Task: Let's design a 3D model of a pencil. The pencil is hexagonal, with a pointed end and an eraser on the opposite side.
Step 113:
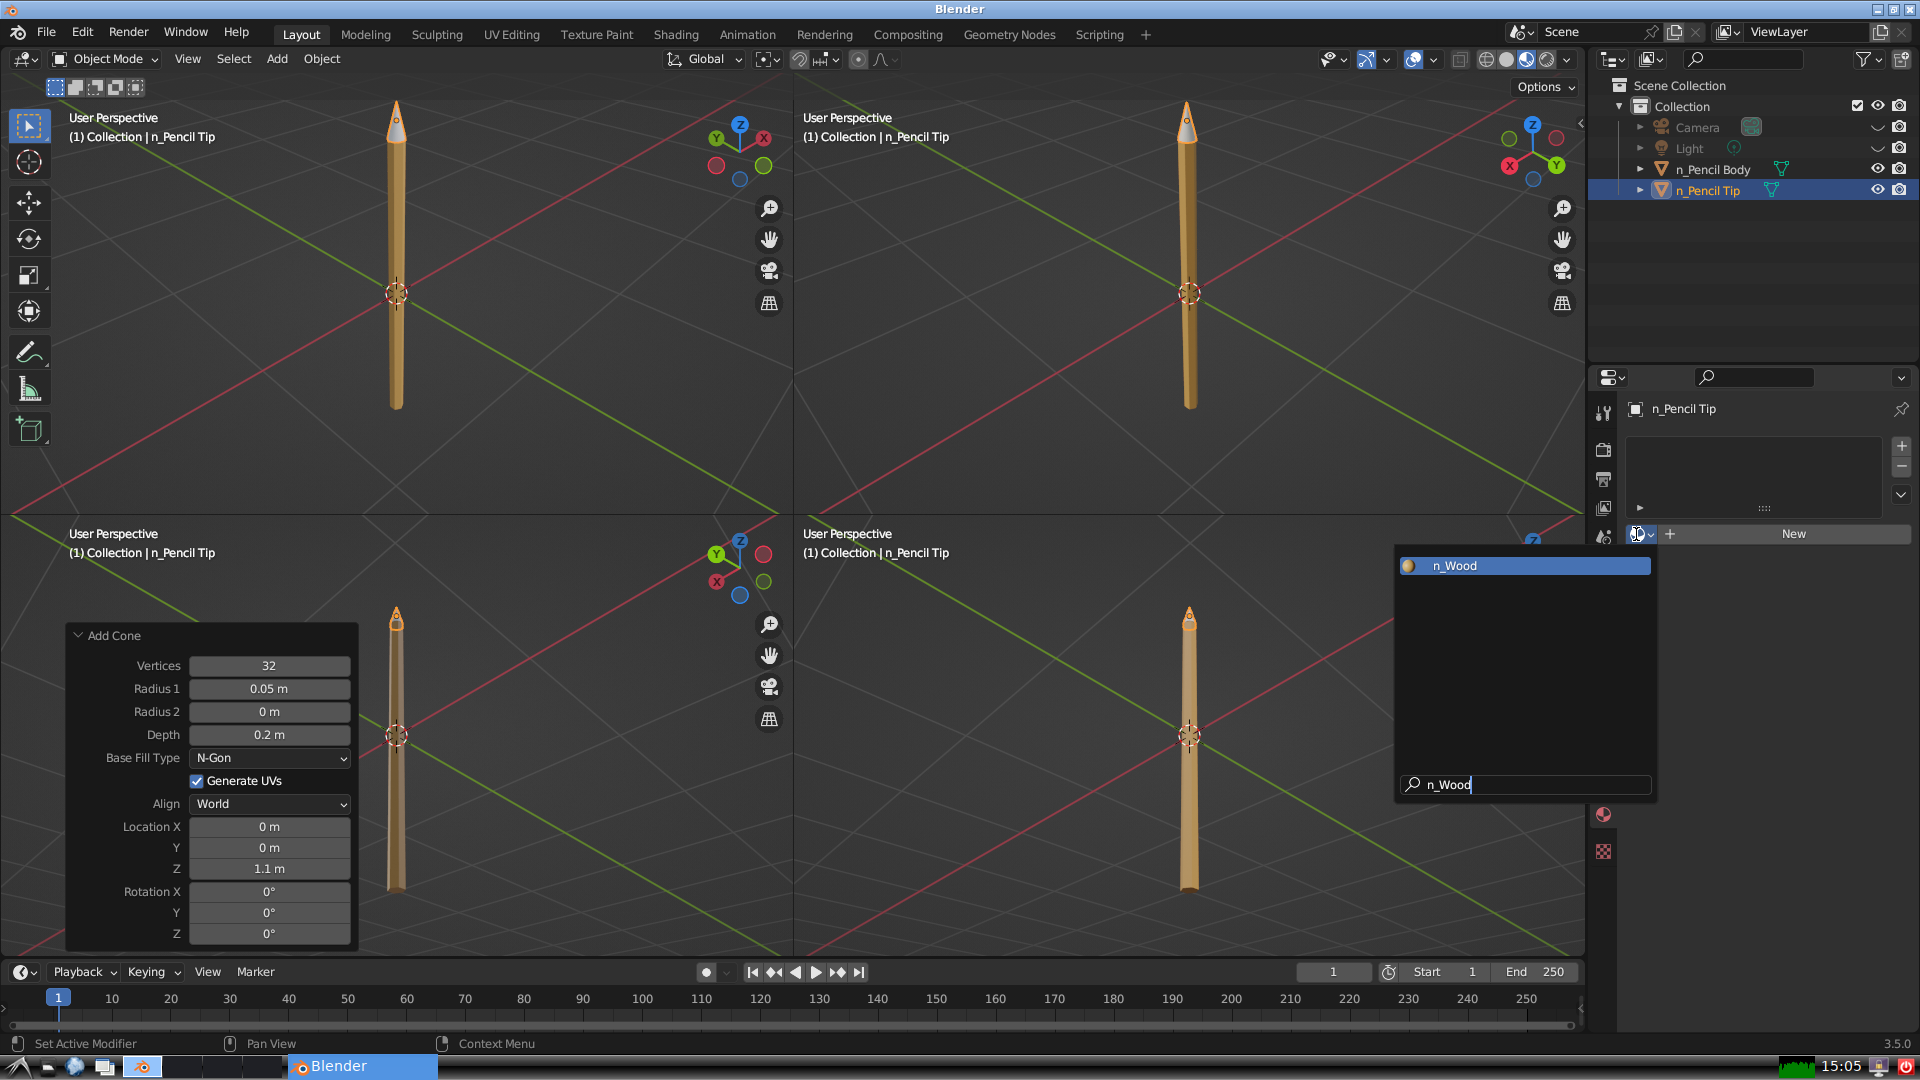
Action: {"key_press": ['Return']}